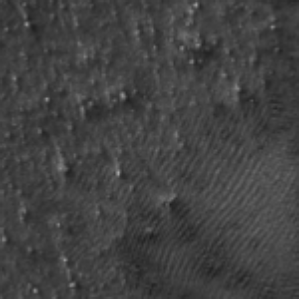
Label: frost